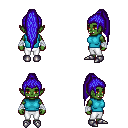
a pixel art fantasy rpg character, female body template, orc, green skin, teal sleeveless shirt, white pants, blue extra-long topknot hairstyle, white cloth bandages, metal boots, four views (front, back, left, right), 2x2 character sprite sheet, small pixel art, hard edges, no anti-aliasing